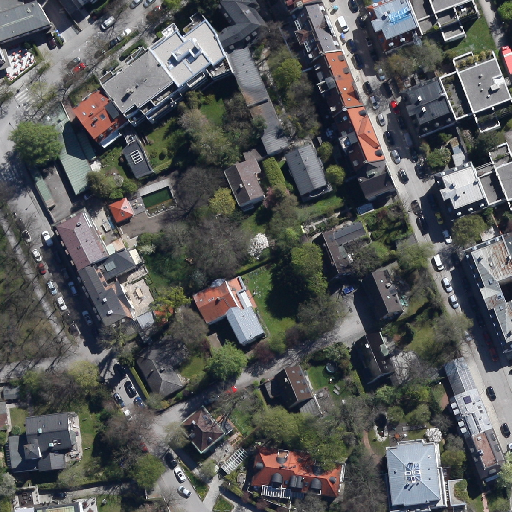
Referring expression: car in the parking area